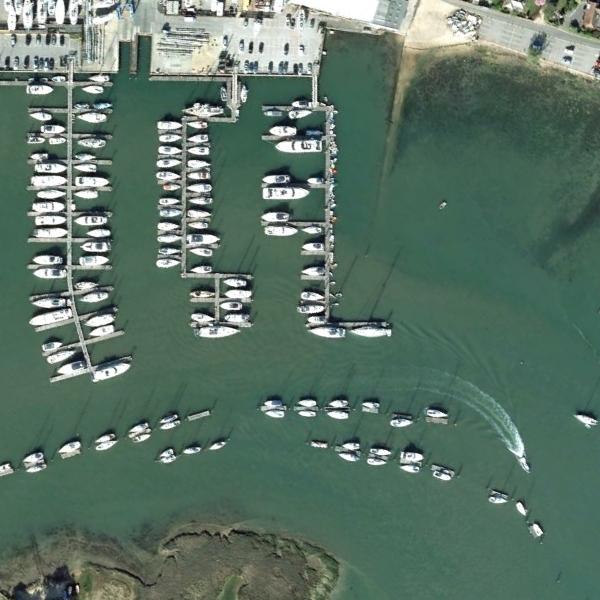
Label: Port